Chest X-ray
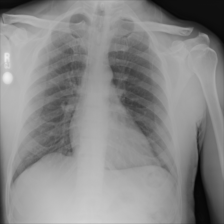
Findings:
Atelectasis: negative
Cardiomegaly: negative
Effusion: negative
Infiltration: negative
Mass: negative
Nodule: negative
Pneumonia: negative
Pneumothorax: negative
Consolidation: negative
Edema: negative
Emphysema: negative
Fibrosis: negative
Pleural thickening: negative
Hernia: negative